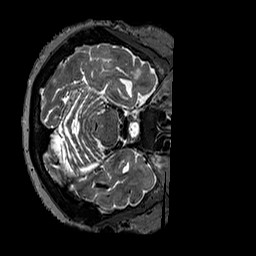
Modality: T2w
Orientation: axial
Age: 71
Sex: female
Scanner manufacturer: siemens
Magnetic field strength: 3 T
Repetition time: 3.2 s
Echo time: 0.567 s